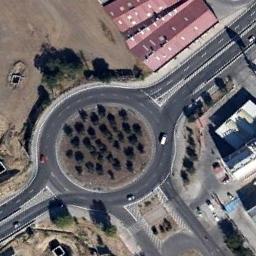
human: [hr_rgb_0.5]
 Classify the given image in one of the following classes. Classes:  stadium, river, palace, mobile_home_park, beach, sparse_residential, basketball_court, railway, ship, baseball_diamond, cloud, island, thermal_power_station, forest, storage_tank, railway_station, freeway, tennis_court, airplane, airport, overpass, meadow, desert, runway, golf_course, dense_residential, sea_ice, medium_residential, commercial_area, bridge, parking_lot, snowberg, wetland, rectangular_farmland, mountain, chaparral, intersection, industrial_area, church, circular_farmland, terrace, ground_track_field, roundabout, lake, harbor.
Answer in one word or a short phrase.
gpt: roundabout